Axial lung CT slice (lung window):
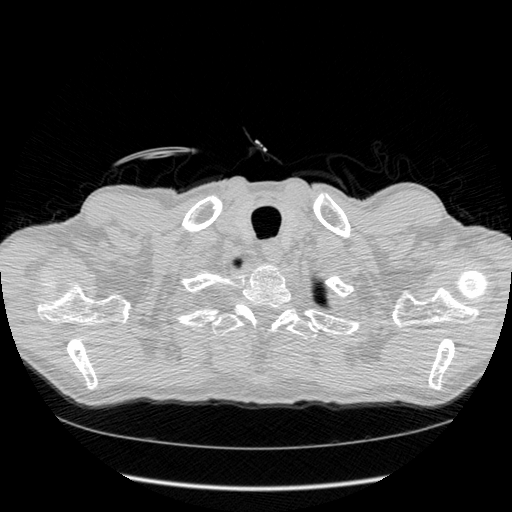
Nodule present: no